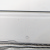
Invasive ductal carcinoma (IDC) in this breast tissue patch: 0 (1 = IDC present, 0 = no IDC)